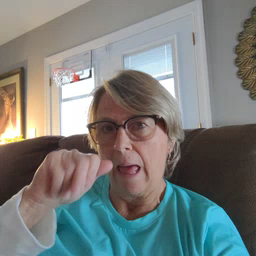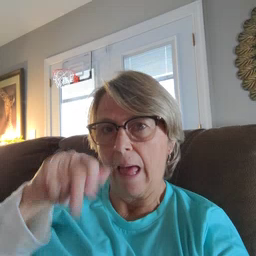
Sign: nap